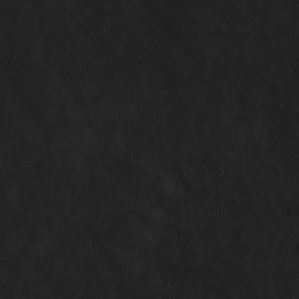
Label: non_frost